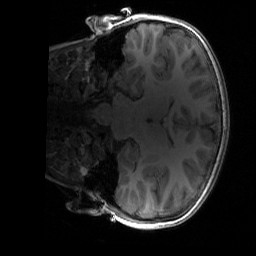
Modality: T1w
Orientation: coronal
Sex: male
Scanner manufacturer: siemens
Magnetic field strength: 3 T
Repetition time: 1.9 s
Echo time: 0.00243 s